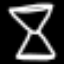
Label: hourglass